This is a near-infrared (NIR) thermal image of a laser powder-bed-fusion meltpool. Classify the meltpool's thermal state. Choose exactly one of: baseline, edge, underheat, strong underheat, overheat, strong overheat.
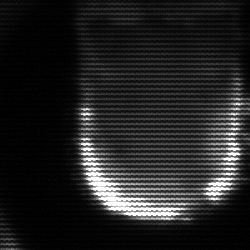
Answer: baseline